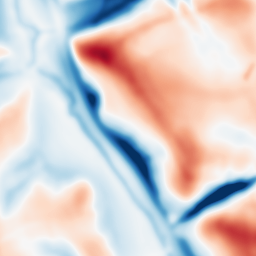
Category: multiscale
Decomposition family: dog
Decomposition parameters: sigma_low: 3
sigma_high: 20
Upsampling method: linear_exact
Upsampling parameters: scale: 4
Upsampling scale: 4